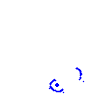
Particle: proton